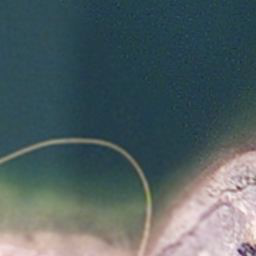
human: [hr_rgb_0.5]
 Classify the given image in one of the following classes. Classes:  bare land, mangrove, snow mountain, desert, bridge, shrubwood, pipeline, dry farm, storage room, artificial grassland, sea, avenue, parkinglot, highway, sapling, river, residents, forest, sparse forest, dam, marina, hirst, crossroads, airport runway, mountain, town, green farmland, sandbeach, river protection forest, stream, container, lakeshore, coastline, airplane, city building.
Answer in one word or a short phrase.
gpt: lakeshore